Question: I am trying to align a custom View object above and aligned_left of a RelativeLayout. My (snipped) code looks something like this:
'''
int bored = board.getId(); //board is the RelativeLayout
Border border = new Border();
RelativeLayout.LayoutParams params = new RelativeLayout.LayoutParams(LayoutParams.WRAP_CONTENT, LayoutParams.WRAP_CONTENT);
params.addRule(RelativeLayout.ALIGN_LEFT, bored);
params.addRule(RelativeLayout.ABOVE, bored);
this.addView(border,params);
'''
This gives me a Border object aligned_left with my RelativeLayout but NOT "ABOVE" (technically, it is above it, but it's at the top of the screen not aligned the way it's supposed to be). And, even stranger, when I do this:
'''
int bored = board.getId();
Border border = new Border();
RelativeLayout.LayoutParams params = new RelativeLayout.LayoutParams(LayoutParams.WRAP_CONTENT, LayoutParams.WRAP_CONTENT);
params.addRule(RelativeLayout.ALIGN_LEFT, bored);
params.addRule(RelativeLayout.BELOW, bored); //<---The only difference
this.addView(border,params);
'''
...it works perfectly. it is aligned left and below in the ways that are expected. Why is the ABOVE attribute giving me such a hard time?
Edit:
ABOVE is supposed to align the bottom edge of one view with the top edge of the target. Here is a screen shot of how my project is not working as intended.

The green bar at the top of the screen is the Border object I am trying to align. As you can see, its left edge is aligned with "board" however it is in the wrong place at the top of the screen.
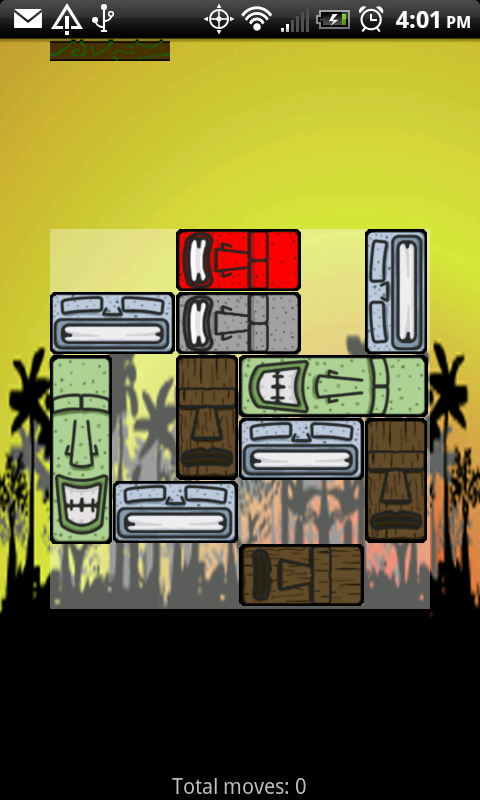
Answer: I fixed my problem by using an ImageView instead of my custom Border class (which was basically just a bitmap drawn to a canvas from a resource). My code now looks like this:
'''
int bored = board.getId(); //board is the RelativeLayout
ImageView border = new ImageView(this);
border.setImageResource(R.drawable.border_tiki1);
RelativeLayout.LayoutParams params = new RelativeLayout.LayoutParams(LayoutParams.WRAP_CONTENT, LayoutParams.WRAP_CONTENT);
params.addRule(RelativeLayout.ALIGN_LEFT, bored);
params.addRule(RelativeLayout.ABOVE, bored);
this.addView(border,params);
'''
My best guess is that it was having trouble defining the 'ABOVE' constant for my custom object. Thanks to everyone who took the time to look over this. Here's what my view looks like now:

From this anchor, I'll build the rest of the border out of other small pieces. Thanks again!